Question: I'm working on an android project which allow the user to fill a form.
The picture below descripts my differents layouts for the form.

The black layout (LinearMain) is my principal linear layout.
The green one (LinearForm) descripts the rows of the form.
> LinearMain.addView(LinearForm);
The blue one (LinearDescription) contains the description the row the form to fill in.
> LinearForm.addView(LinearDescription);
And the gray linear layout descripts my controls. The control can be an EditText, a button or a CheckBox.
> For example LinearForm.addView(LinearButton)
After filling in the form I want to retrieve the text in the EditText, Know if the CheckBox is Checked or not.
I already try to use an ArrayList (example ArrayList) but it's not very helpful.
Is there another way to figure this out?
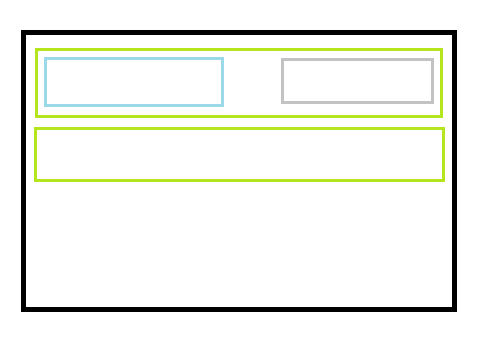
Answer: 'ViewGroup.getChildAt(int)' is documented <URL>
you can create a for loop to go through 'LinearLayout''s children, check if corresponding children is 'instanceof CheckBox' and get the value '((CheckBox) getChildAt(i)).isChecked()'
Sample code:
'''
LinearLayout ll;
for ( int i = 0; i < ll.getChildCount(); i++ ) {
View child = ll.getChildAt(i);
if ( child instanceof CheckBox ) {
boolean checked = ((CheckBox) child).isChecked();
}
}
'''